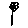
Label: flower